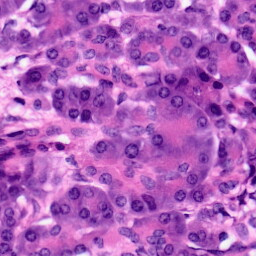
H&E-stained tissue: Pancreatic